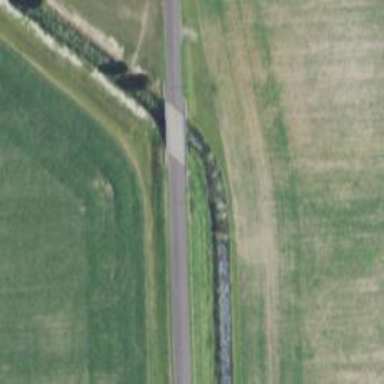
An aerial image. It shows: Unclassified road on beam bridge.